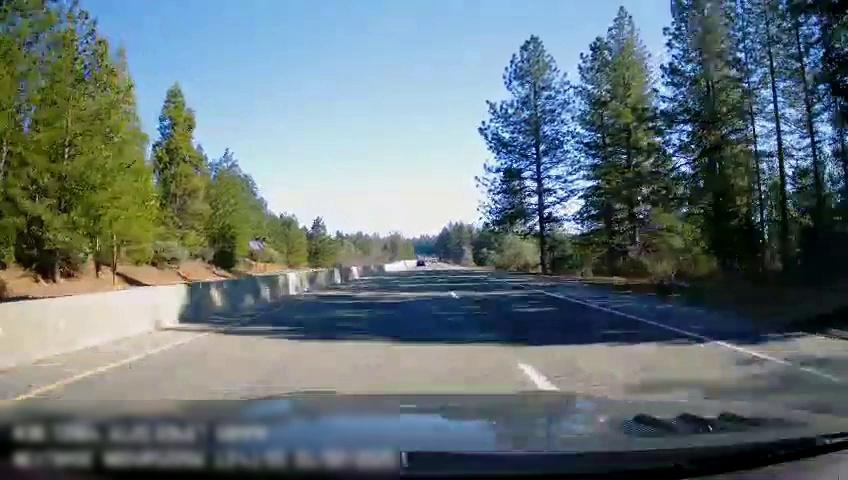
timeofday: Day
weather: Sunny
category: Drivable Space
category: Vehicles | Car
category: Lanes | Alternate Lane
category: Lanes | Current Lane
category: Lanes | Alternate Lane